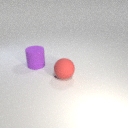
large purple rubber cylinder behind large red rubber sphere